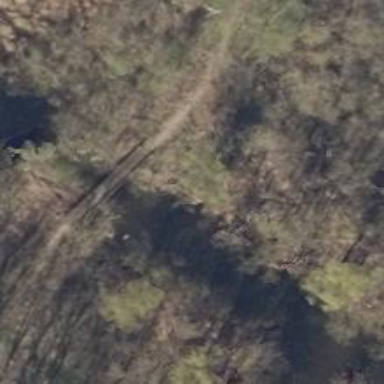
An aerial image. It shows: Footway bridge.